Question: What is the snippet of code to make a block just show in pages generated by a certain View?

Using Drupal 6 with Views 2.
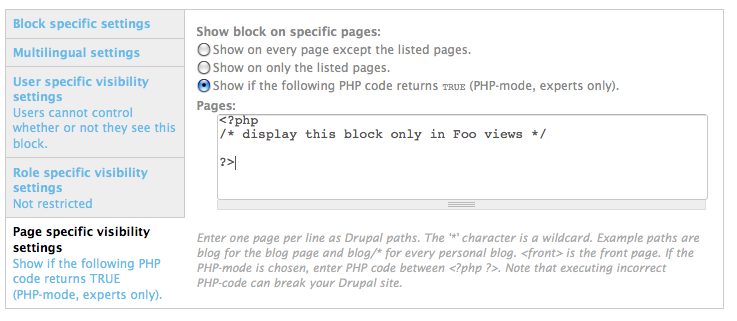
Answer: You can use <URL> to retrieve the view currently in use.
'''
<?php
$display = views_get_page_view();
$view = $display->view;
return !empty($view) && $view->name == 'Foo';
?>
'''